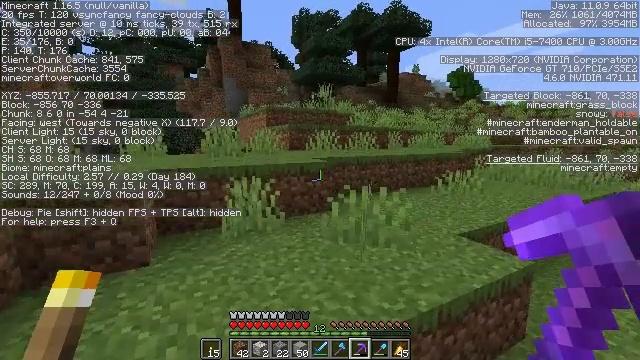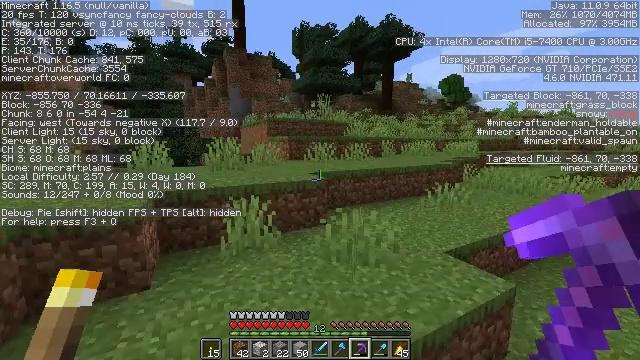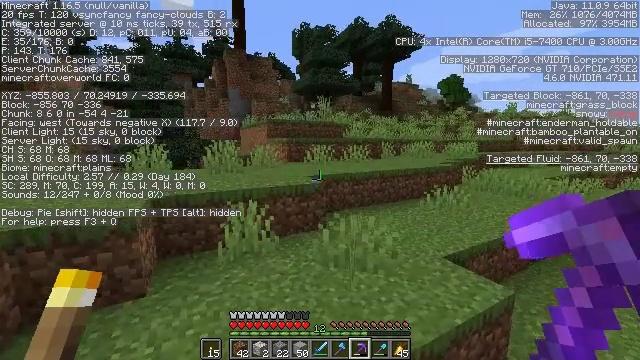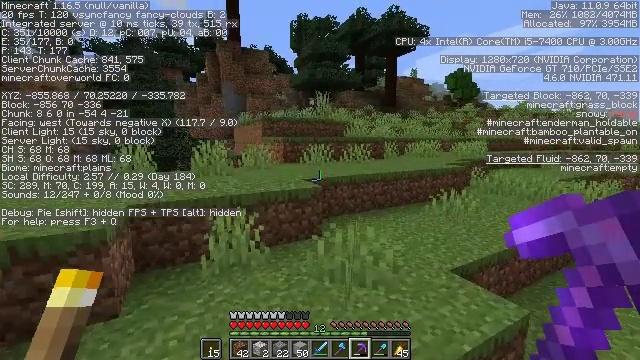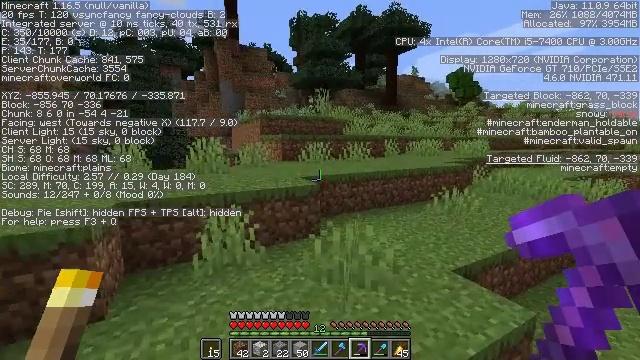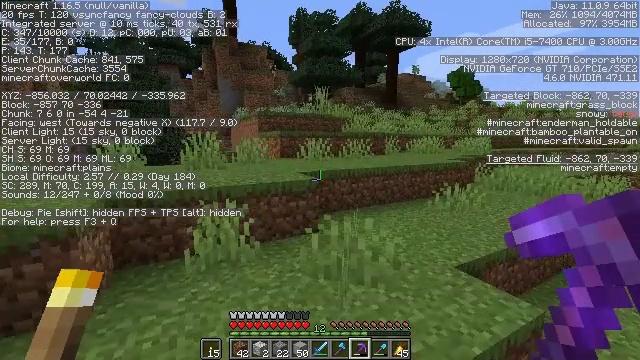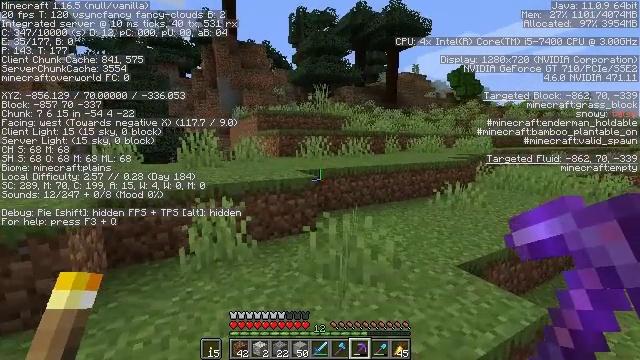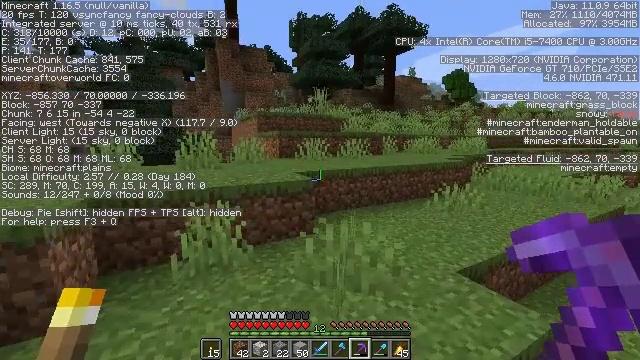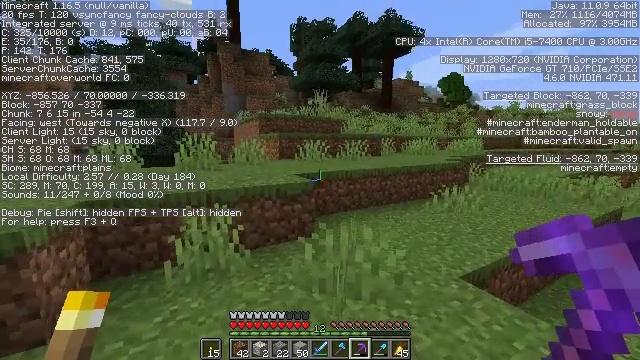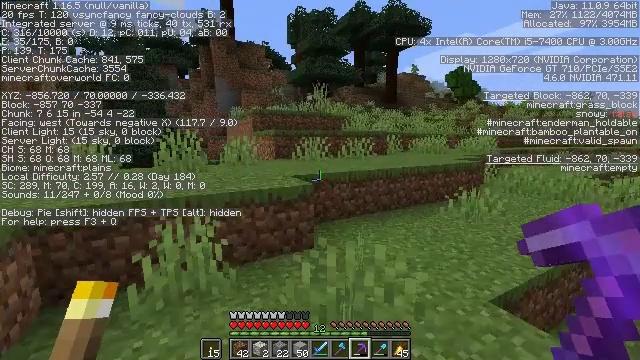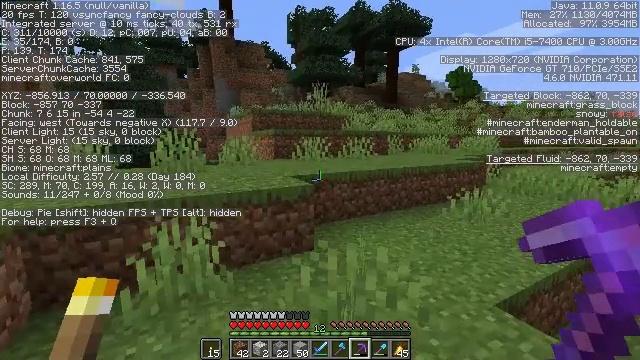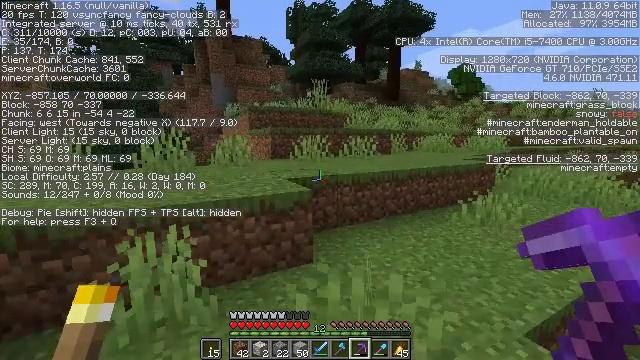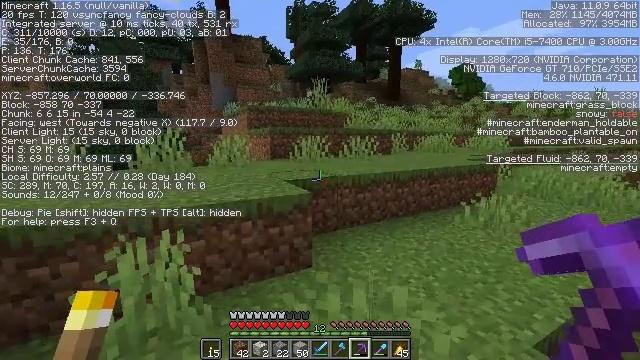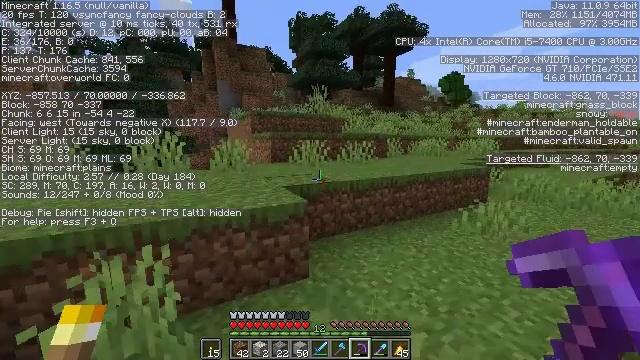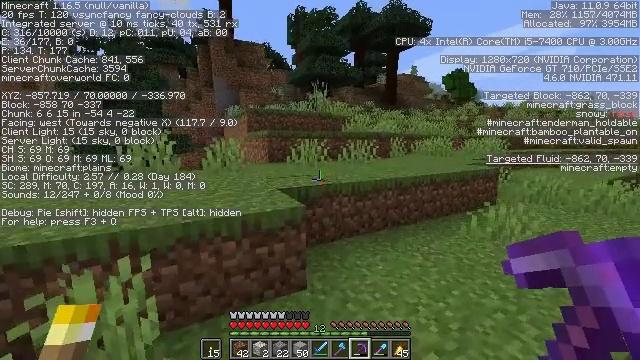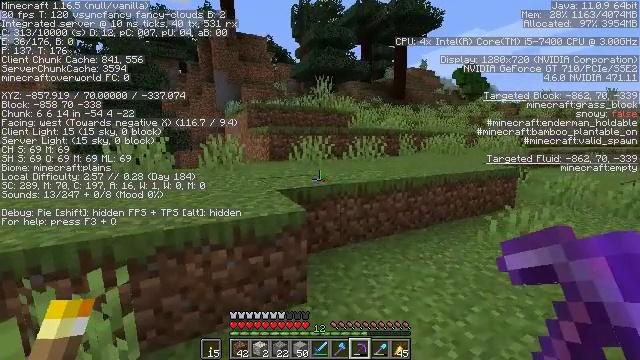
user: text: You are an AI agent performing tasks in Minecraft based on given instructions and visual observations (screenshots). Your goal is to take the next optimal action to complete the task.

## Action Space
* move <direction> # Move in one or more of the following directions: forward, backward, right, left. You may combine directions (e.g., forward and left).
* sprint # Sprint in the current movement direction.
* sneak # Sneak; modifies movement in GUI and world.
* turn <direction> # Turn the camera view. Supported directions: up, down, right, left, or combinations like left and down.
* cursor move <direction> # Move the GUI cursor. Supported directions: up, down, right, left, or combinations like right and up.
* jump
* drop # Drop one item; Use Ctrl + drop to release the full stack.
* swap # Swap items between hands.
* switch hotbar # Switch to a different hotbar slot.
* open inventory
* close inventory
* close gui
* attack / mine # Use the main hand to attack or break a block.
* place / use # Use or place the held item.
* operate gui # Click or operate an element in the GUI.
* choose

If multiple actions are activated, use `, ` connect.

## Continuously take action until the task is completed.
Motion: motion action
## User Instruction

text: Mine grass block from the ground.
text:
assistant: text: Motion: move forward, jump
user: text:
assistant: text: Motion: move forward, jump
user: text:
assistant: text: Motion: move forward
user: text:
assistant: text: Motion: move forward
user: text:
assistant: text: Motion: move forward
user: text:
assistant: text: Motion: move forward
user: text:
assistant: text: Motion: move forward
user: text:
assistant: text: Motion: move forward
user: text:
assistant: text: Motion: move forward
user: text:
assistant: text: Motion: move forward
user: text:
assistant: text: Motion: move forward
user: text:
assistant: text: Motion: move forward
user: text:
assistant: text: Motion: move forward
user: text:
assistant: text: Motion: move forward
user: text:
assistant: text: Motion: move forward, turn left
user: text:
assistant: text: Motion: turn left
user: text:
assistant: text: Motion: turn left
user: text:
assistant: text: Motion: turn left
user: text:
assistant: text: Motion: turn left
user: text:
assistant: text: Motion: turn left
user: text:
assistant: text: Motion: turn left
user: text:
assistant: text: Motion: no_op
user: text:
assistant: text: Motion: no_op
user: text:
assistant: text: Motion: no_op
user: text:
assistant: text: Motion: no_op
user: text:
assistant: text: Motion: no_op
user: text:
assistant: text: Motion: move back
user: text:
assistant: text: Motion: move back
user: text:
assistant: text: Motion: move back
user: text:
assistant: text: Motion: no_op